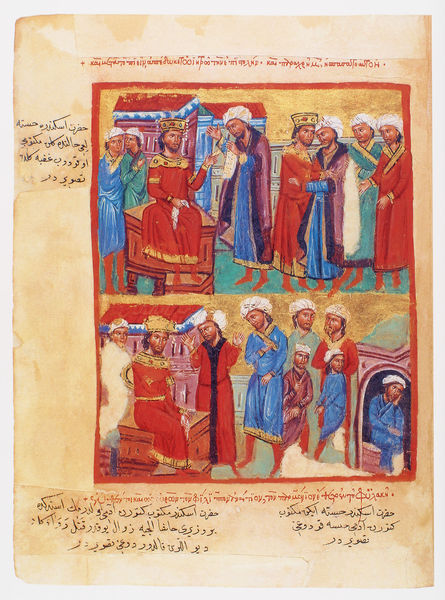
Titel: Der griechische Alexanderroman
Institution: Venedig, Hellenic Institute Codex Gr. 5
Schlagwörter: blau, gott, hand, weiß, grün, sitzen, bunt, männer, zeichnung, rot, tier, gespräch, meschen, teppich, alt, bart, diener, rahmen, tod, tot, trauer, bild, porträt, gewand, gold, krone, potrait, schrift, papier, zwei, schuhe, könig, thron, kammer, schriftzeichen, abbild, verkauf, buch, vergoldet, moschee, orient, orientalisch, palast, seite, illustration, text, denker, herrscher, buchseite, pergament, arabisch, leben, antik, griechisch, erhoben, freundschaft, turban, szenen, handschrift, turbane, baltt, reformation, gleich, buchmalerei, alexander, koran, manuskript, illumination, roman, mauskript, alexanderroman, tiewr, szeremonie